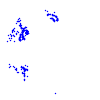
Particle: proton